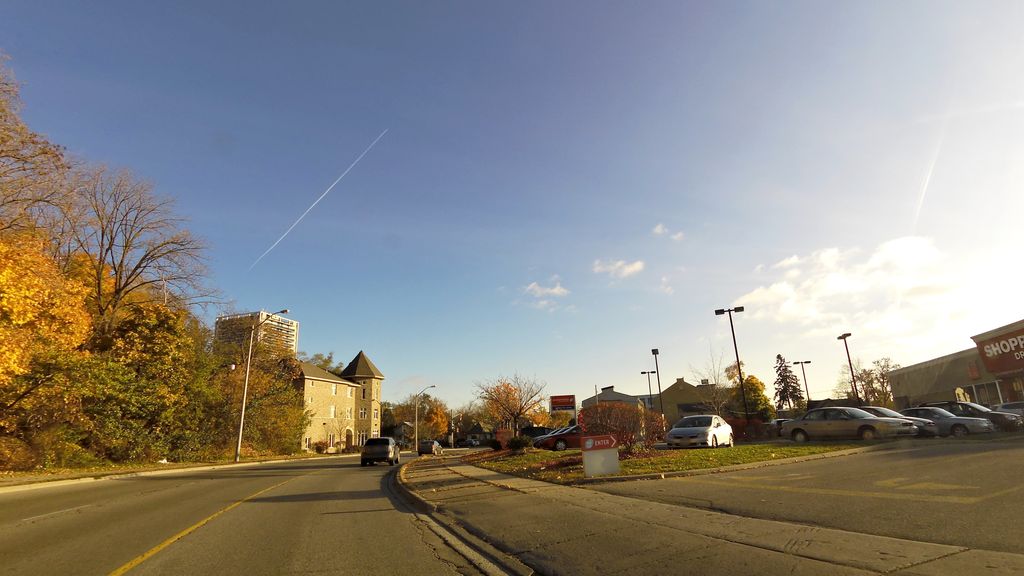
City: kitchener-waterloo